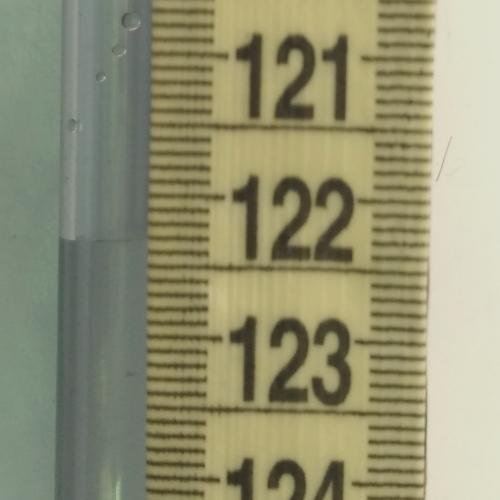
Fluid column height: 122.3 cm